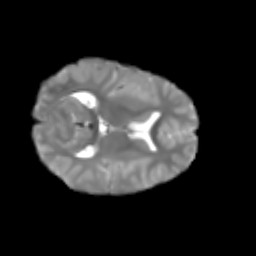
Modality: T2w
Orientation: axial
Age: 6
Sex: male
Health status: healthy